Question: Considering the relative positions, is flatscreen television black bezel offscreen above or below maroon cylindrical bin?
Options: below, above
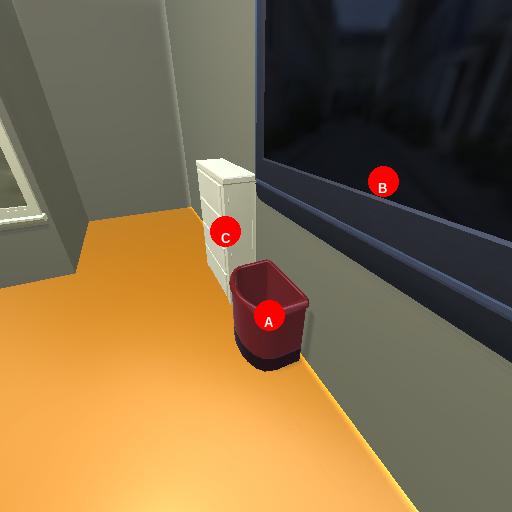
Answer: below